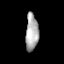
Tissue: prostate
Cell type: Endothelial cells
Senescence score: 0.3413
Nuclear area (px): 450
Mean DAPI intensity: 177.689